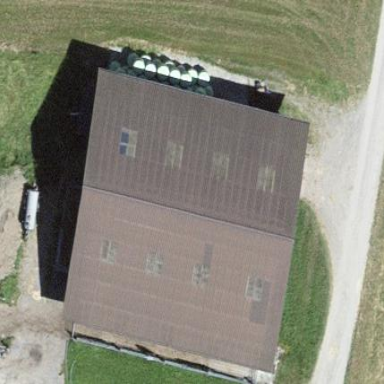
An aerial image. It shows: Rural barn.